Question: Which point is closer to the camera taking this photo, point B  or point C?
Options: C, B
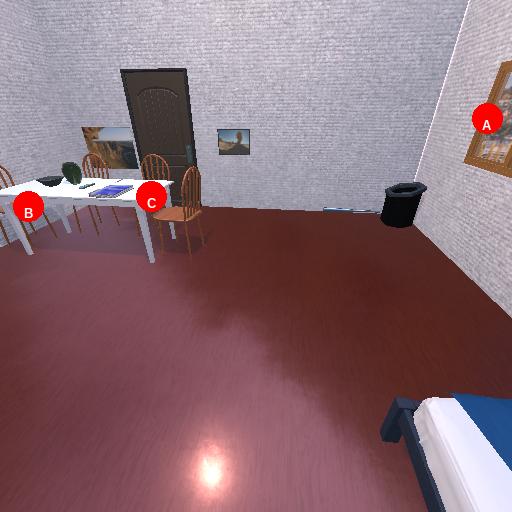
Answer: C